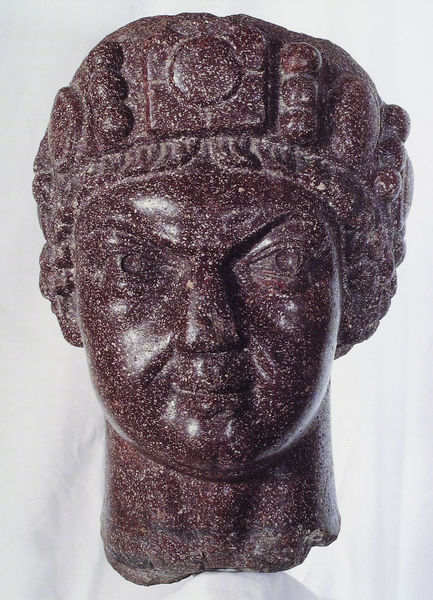
Titel: Kopf des Carmagnola
Standort: Venedig, S. Marco (EU - I - Venetien)
Schlagwörter: kopf, mann, weiß, braun, frau, haar, hut, marmor, mund, nase, blick, rot, mütze, augen, falten, gesicht, stein, hals, portrait, porträt, auge, diadem, frontal, krone, lippen, skulptur, kopfbedeckung, lächeln, relief, büste, granit, steinmetz, links, herrscher, augenlider, iris, antik, adern, karl, ader, pünktchen, porphyr, regenbogenhaut, maserierung, rosengranit